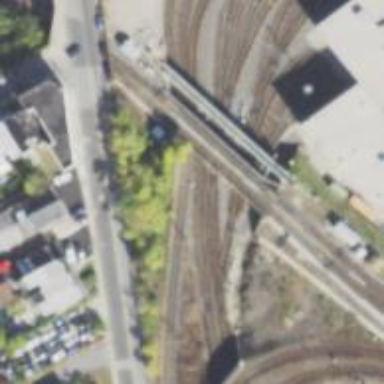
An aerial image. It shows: Yard area with electrified rail tracks.